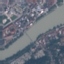
Land use / land cover class: River